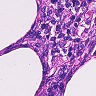
Metastatic tissue present: no